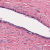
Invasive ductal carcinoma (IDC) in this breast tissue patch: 0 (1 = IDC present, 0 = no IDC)